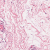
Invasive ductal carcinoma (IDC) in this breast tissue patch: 0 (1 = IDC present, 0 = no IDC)